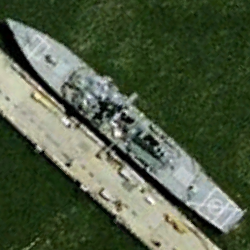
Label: destroyer